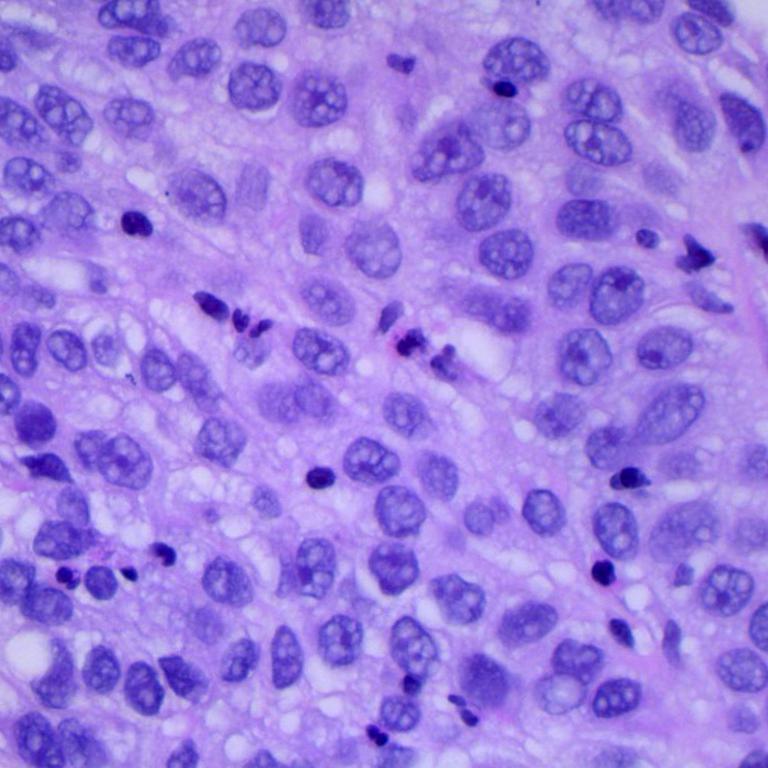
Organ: lung
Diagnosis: squamous carcinomas